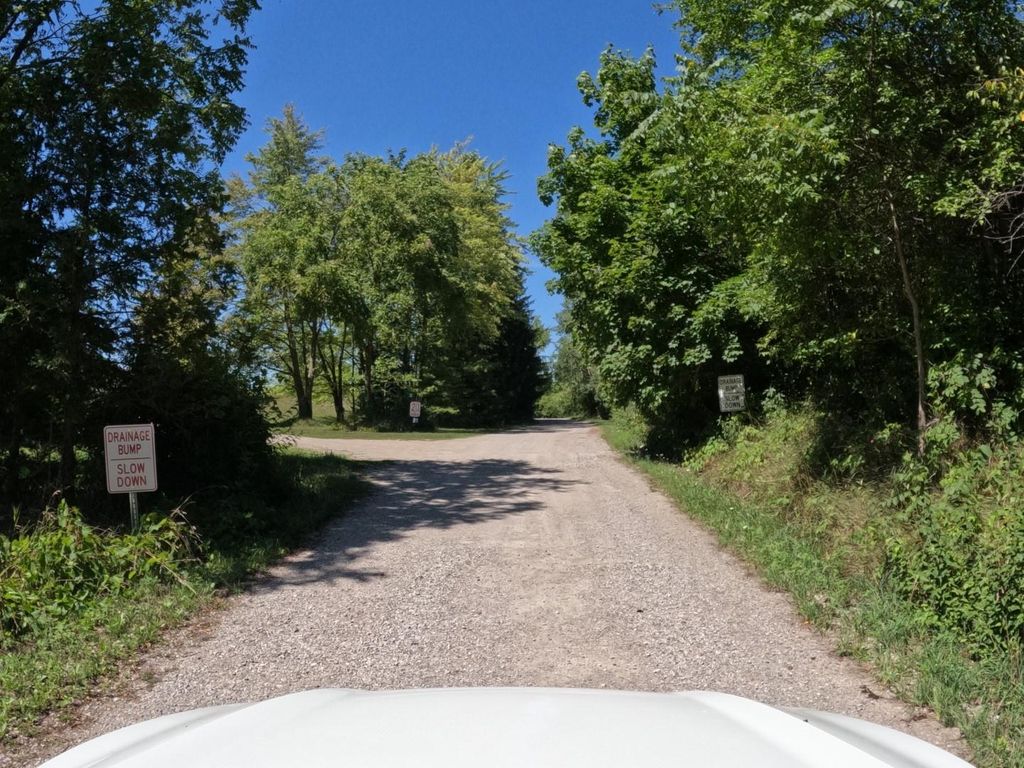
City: kitchener-waterloo